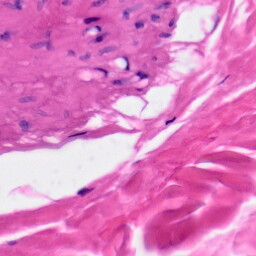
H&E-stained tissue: Skin